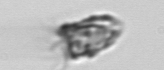
Label: Tintinnopsis